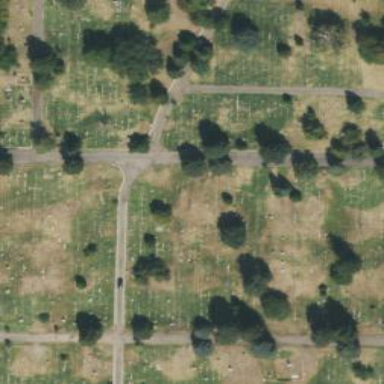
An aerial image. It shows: Sector in the cemetery.